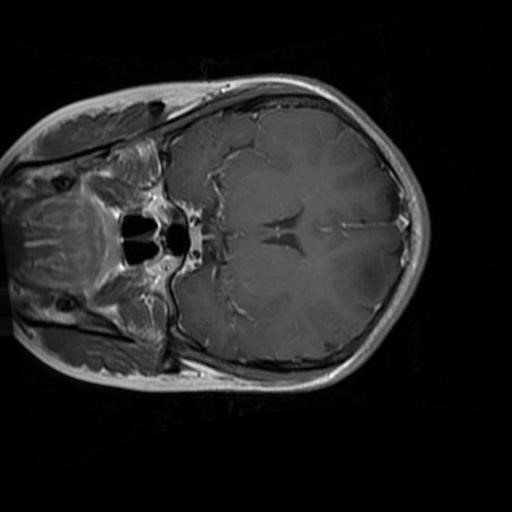
Label: brain_glioma